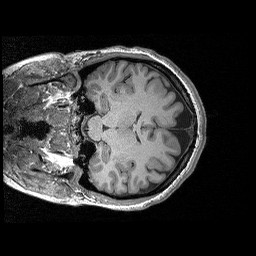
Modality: T1w
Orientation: coronal
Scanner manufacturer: siemens
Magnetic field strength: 3 T
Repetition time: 2.3 s
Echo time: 0.00298 s